Question: Count the number of objects in the diagram.
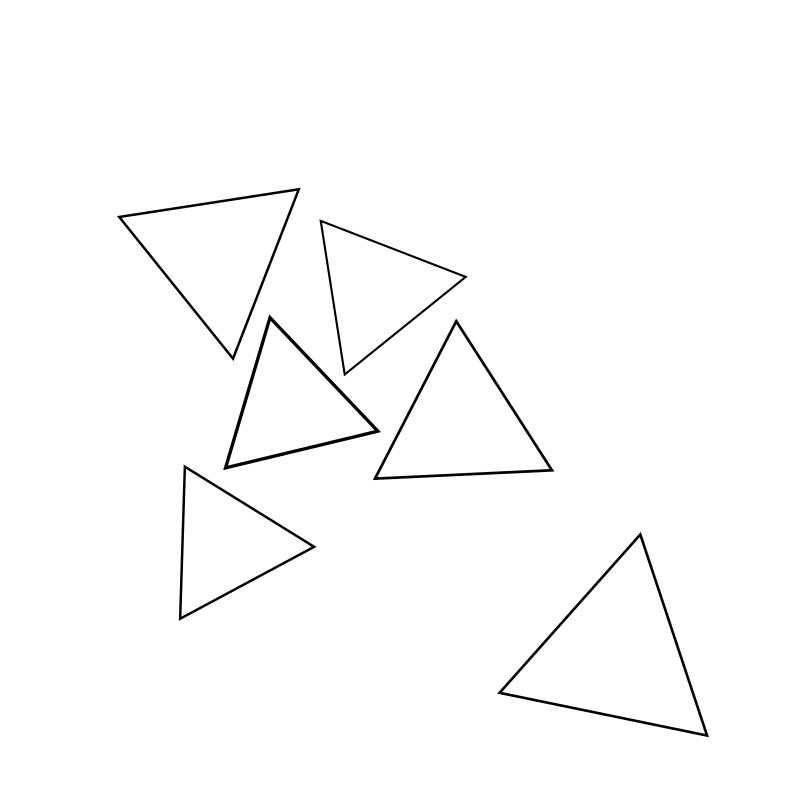
Answer: 6